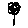
Label: flower